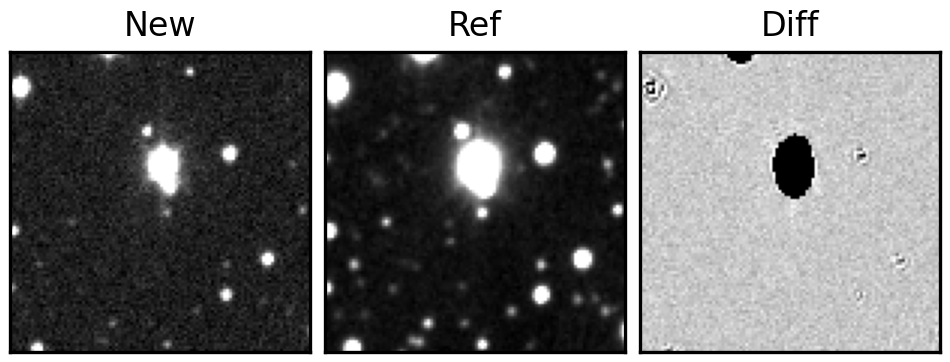
Label: bogus